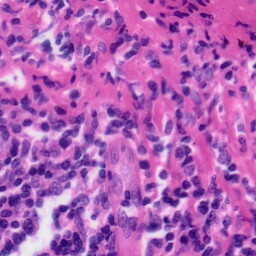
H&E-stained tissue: Tonsil